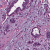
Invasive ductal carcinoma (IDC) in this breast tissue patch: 1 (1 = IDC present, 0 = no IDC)